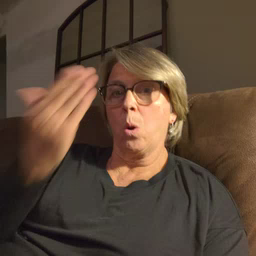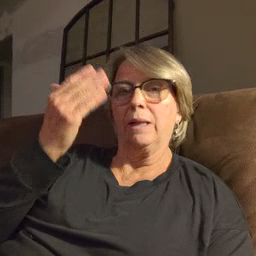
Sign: morning